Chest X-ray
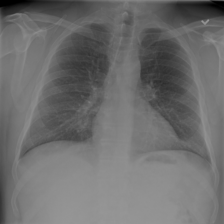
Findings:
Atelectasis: negative
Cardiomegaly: negative
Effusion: negative
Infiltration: negative
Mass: negative
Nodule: negative
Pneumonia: negative
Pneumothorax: negative
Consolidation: negative
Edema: negative
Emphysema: negative
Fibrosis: negative
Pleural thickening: negative
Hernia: negative